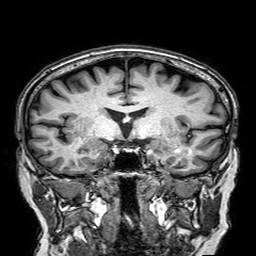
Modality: T1w
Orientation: sagittal
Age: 71
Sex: female
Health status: healthy
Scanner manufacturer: philips
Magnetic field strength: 3 T